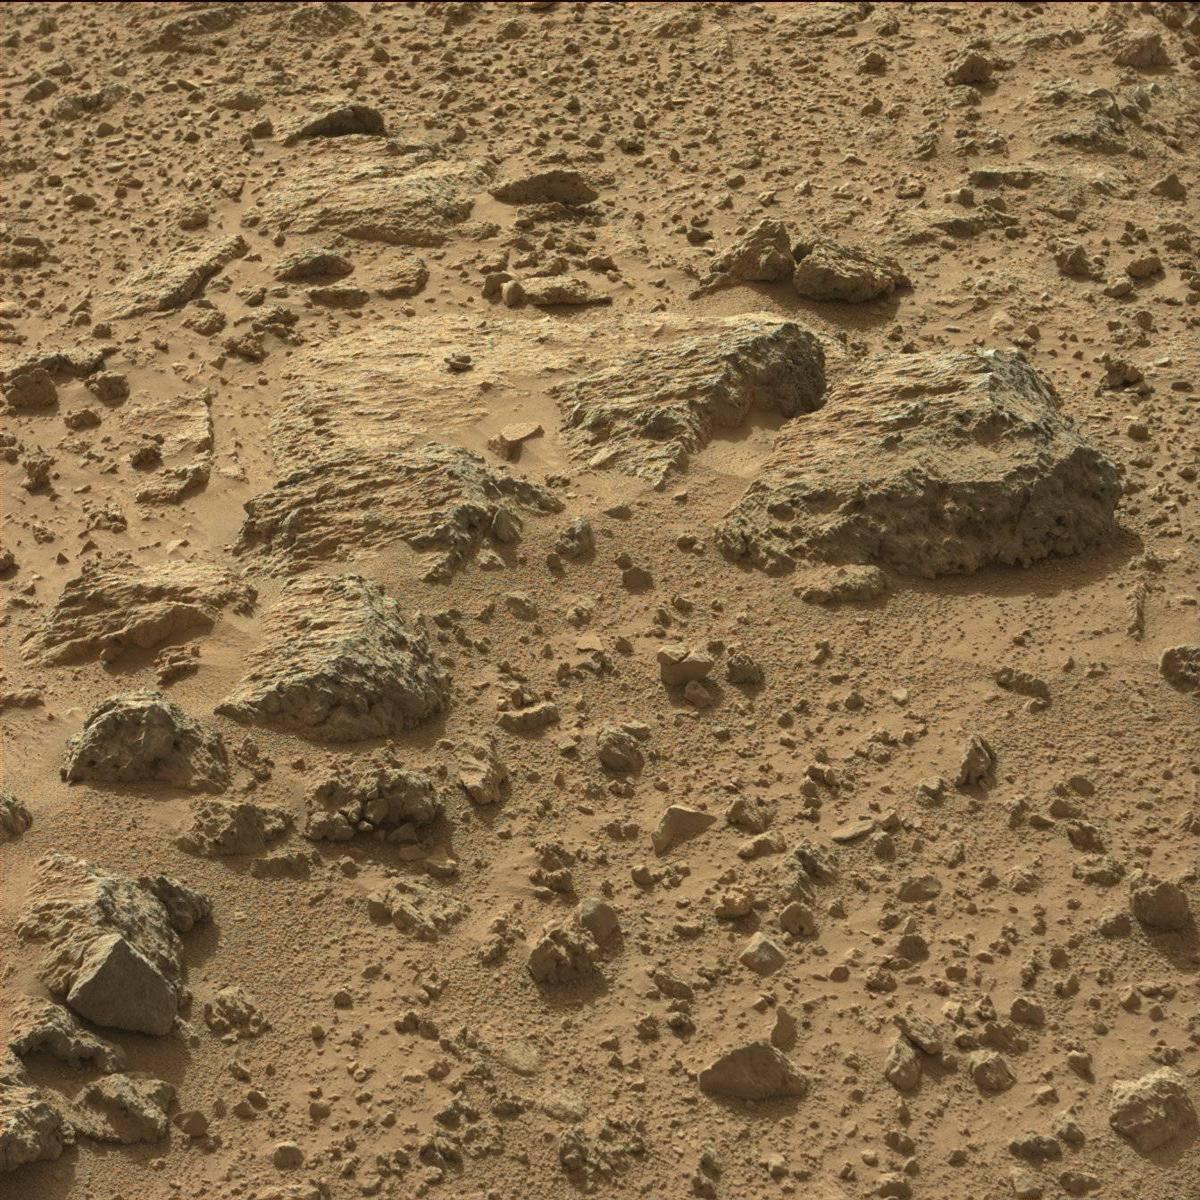
Terrain classes present: Bedrock, Sand / Soil